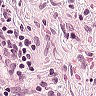
Metastatic tissue present: no